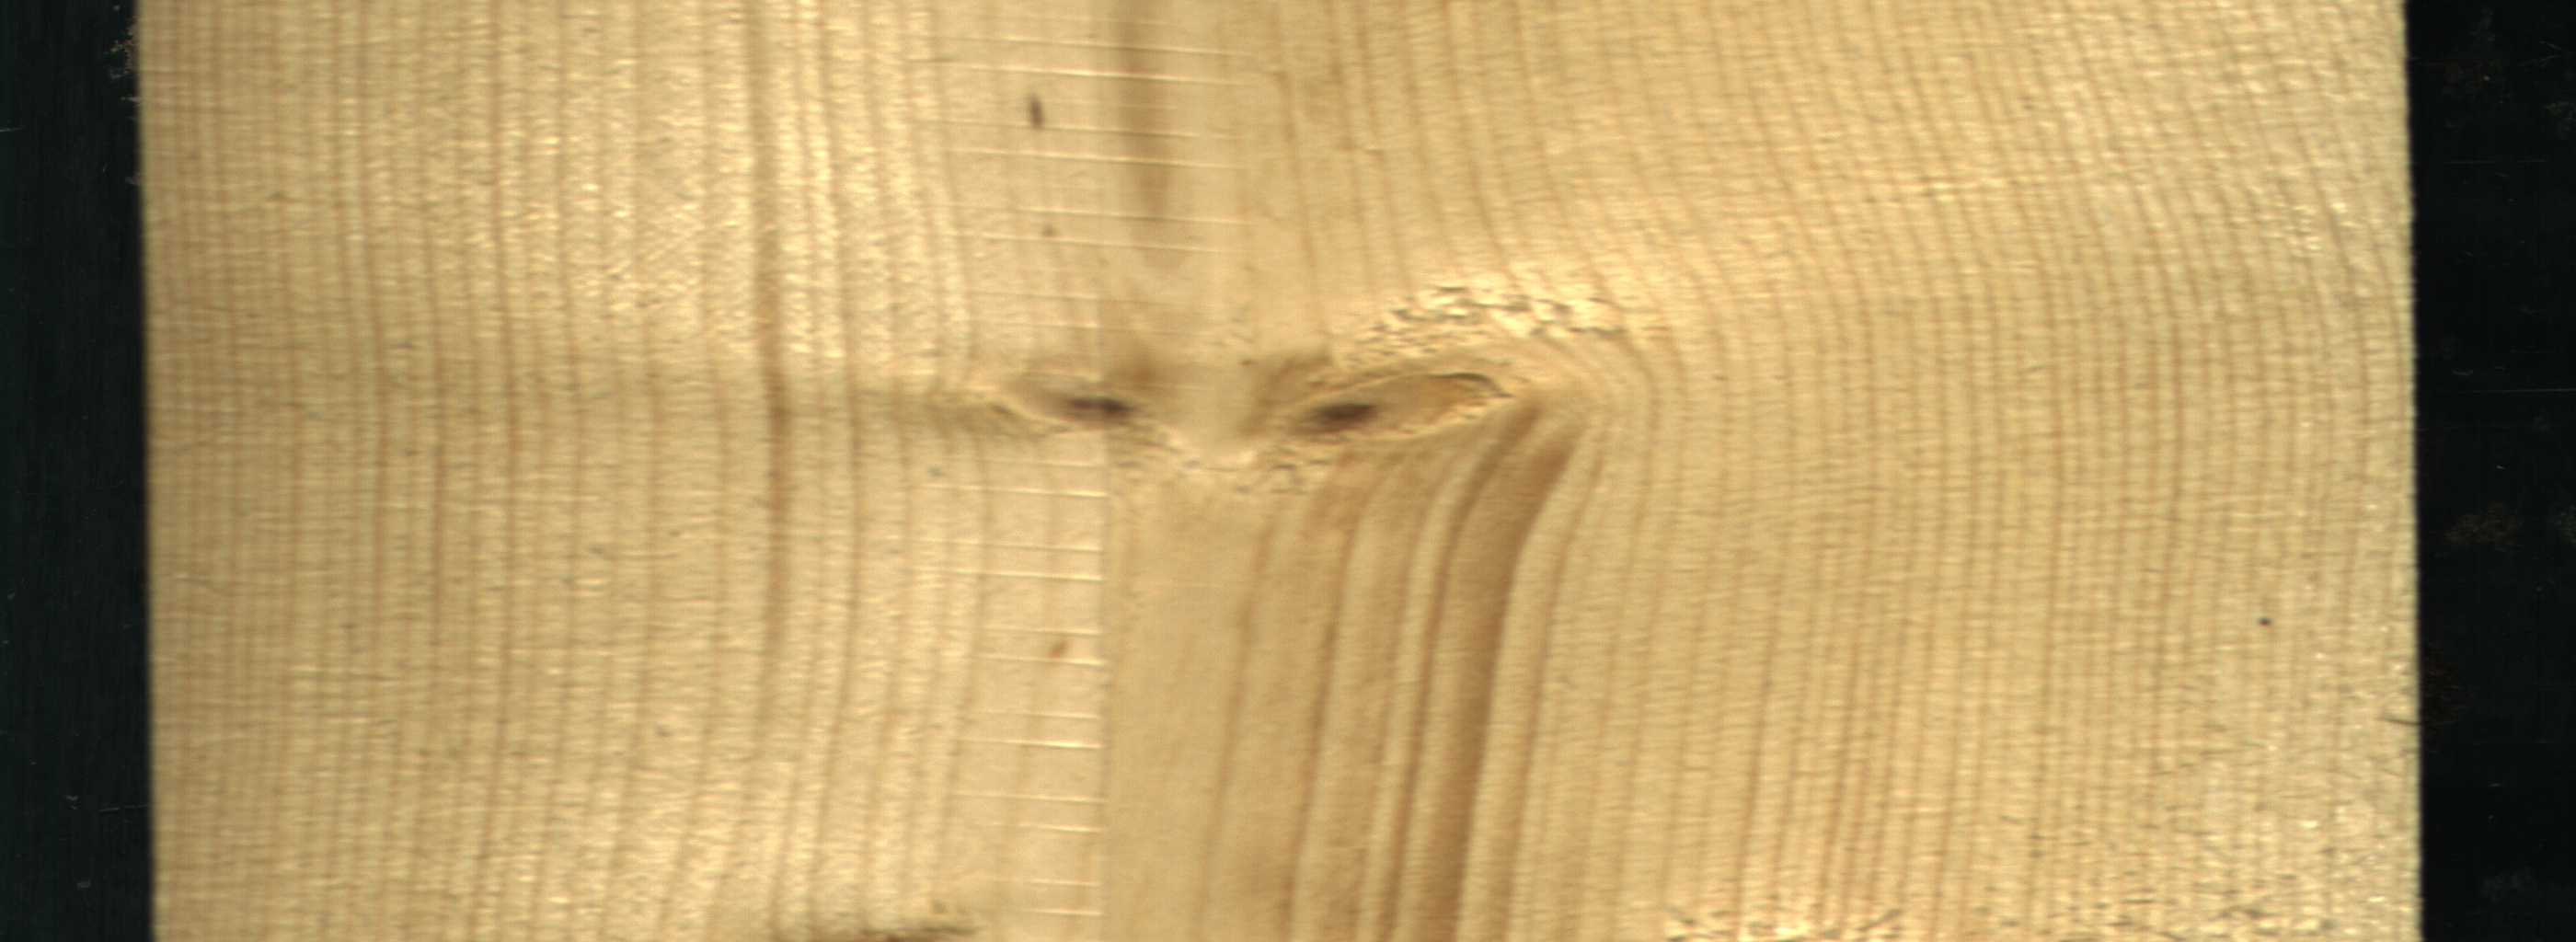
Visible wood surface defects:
Live_Knot
Live_Knot
Live_Knot